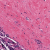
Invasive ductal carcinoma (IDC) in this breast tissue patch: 0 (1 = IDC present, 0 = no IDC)